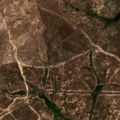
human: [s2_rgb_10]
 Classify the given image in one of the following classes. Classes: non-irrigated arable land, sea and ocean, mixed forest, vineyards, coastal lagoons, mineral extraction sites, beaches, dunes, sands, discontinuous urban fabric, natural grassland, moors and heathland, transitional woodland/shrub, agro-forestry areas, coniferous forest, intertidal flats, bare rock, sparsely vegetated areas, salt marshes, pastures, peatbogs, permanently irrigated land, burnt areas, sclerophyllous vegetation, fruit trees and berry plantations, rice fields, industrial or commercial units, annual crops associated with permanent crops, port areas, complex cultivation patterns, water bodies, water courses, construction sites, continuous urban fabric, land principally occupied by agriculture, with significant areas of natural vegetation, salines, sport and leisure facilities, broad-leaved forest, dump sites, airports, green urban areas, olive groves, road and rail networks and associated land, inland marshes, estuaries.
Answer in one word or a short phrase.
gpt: agro-forestry areas, broad-leaved forest